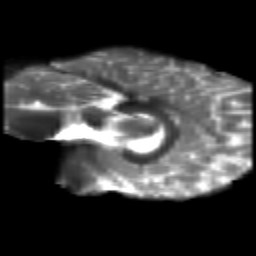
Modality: T2w
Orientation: sagittal
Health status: healthy
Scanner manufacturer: siemens
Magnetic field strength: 3 T
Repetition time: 10 s
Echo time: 0.092 s